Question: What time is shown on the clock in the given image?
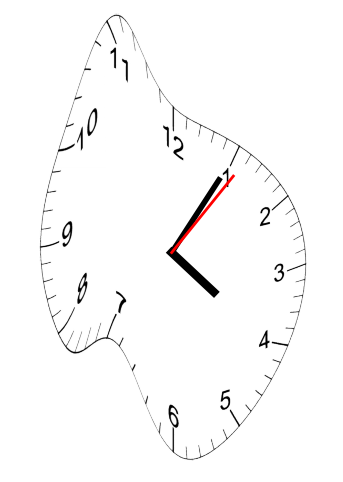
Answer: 04:05:06